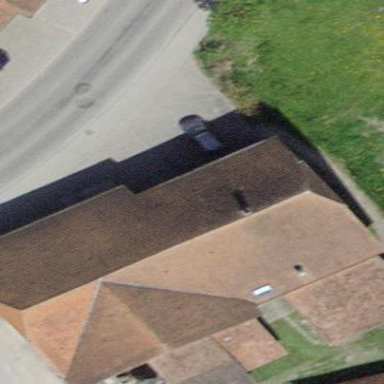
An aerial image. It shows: View of roof of building.